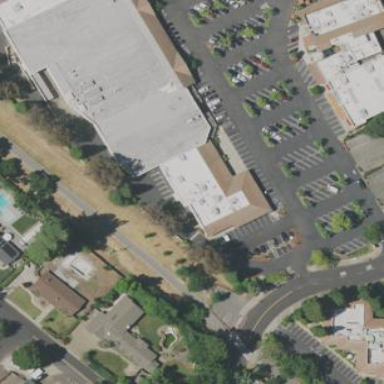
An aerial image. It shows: Retail building.